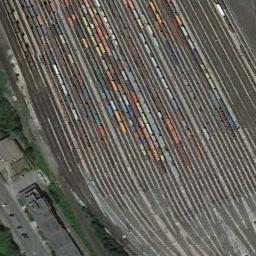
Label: railway